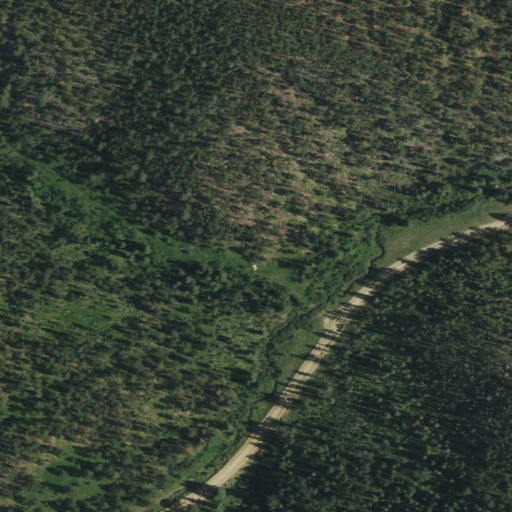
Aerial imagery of valley in South Dakota named Gingrass Draw containing only evergreen forest